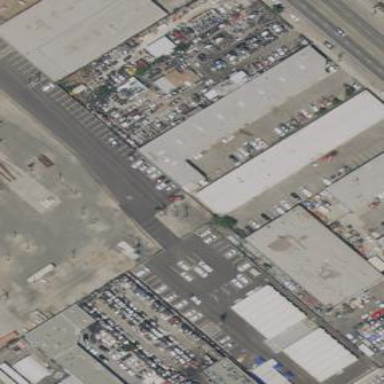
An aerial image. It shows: Industrial building.